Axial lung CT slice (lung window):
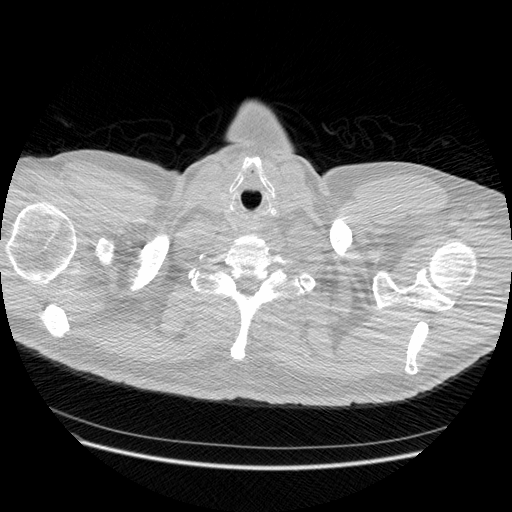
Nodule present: no